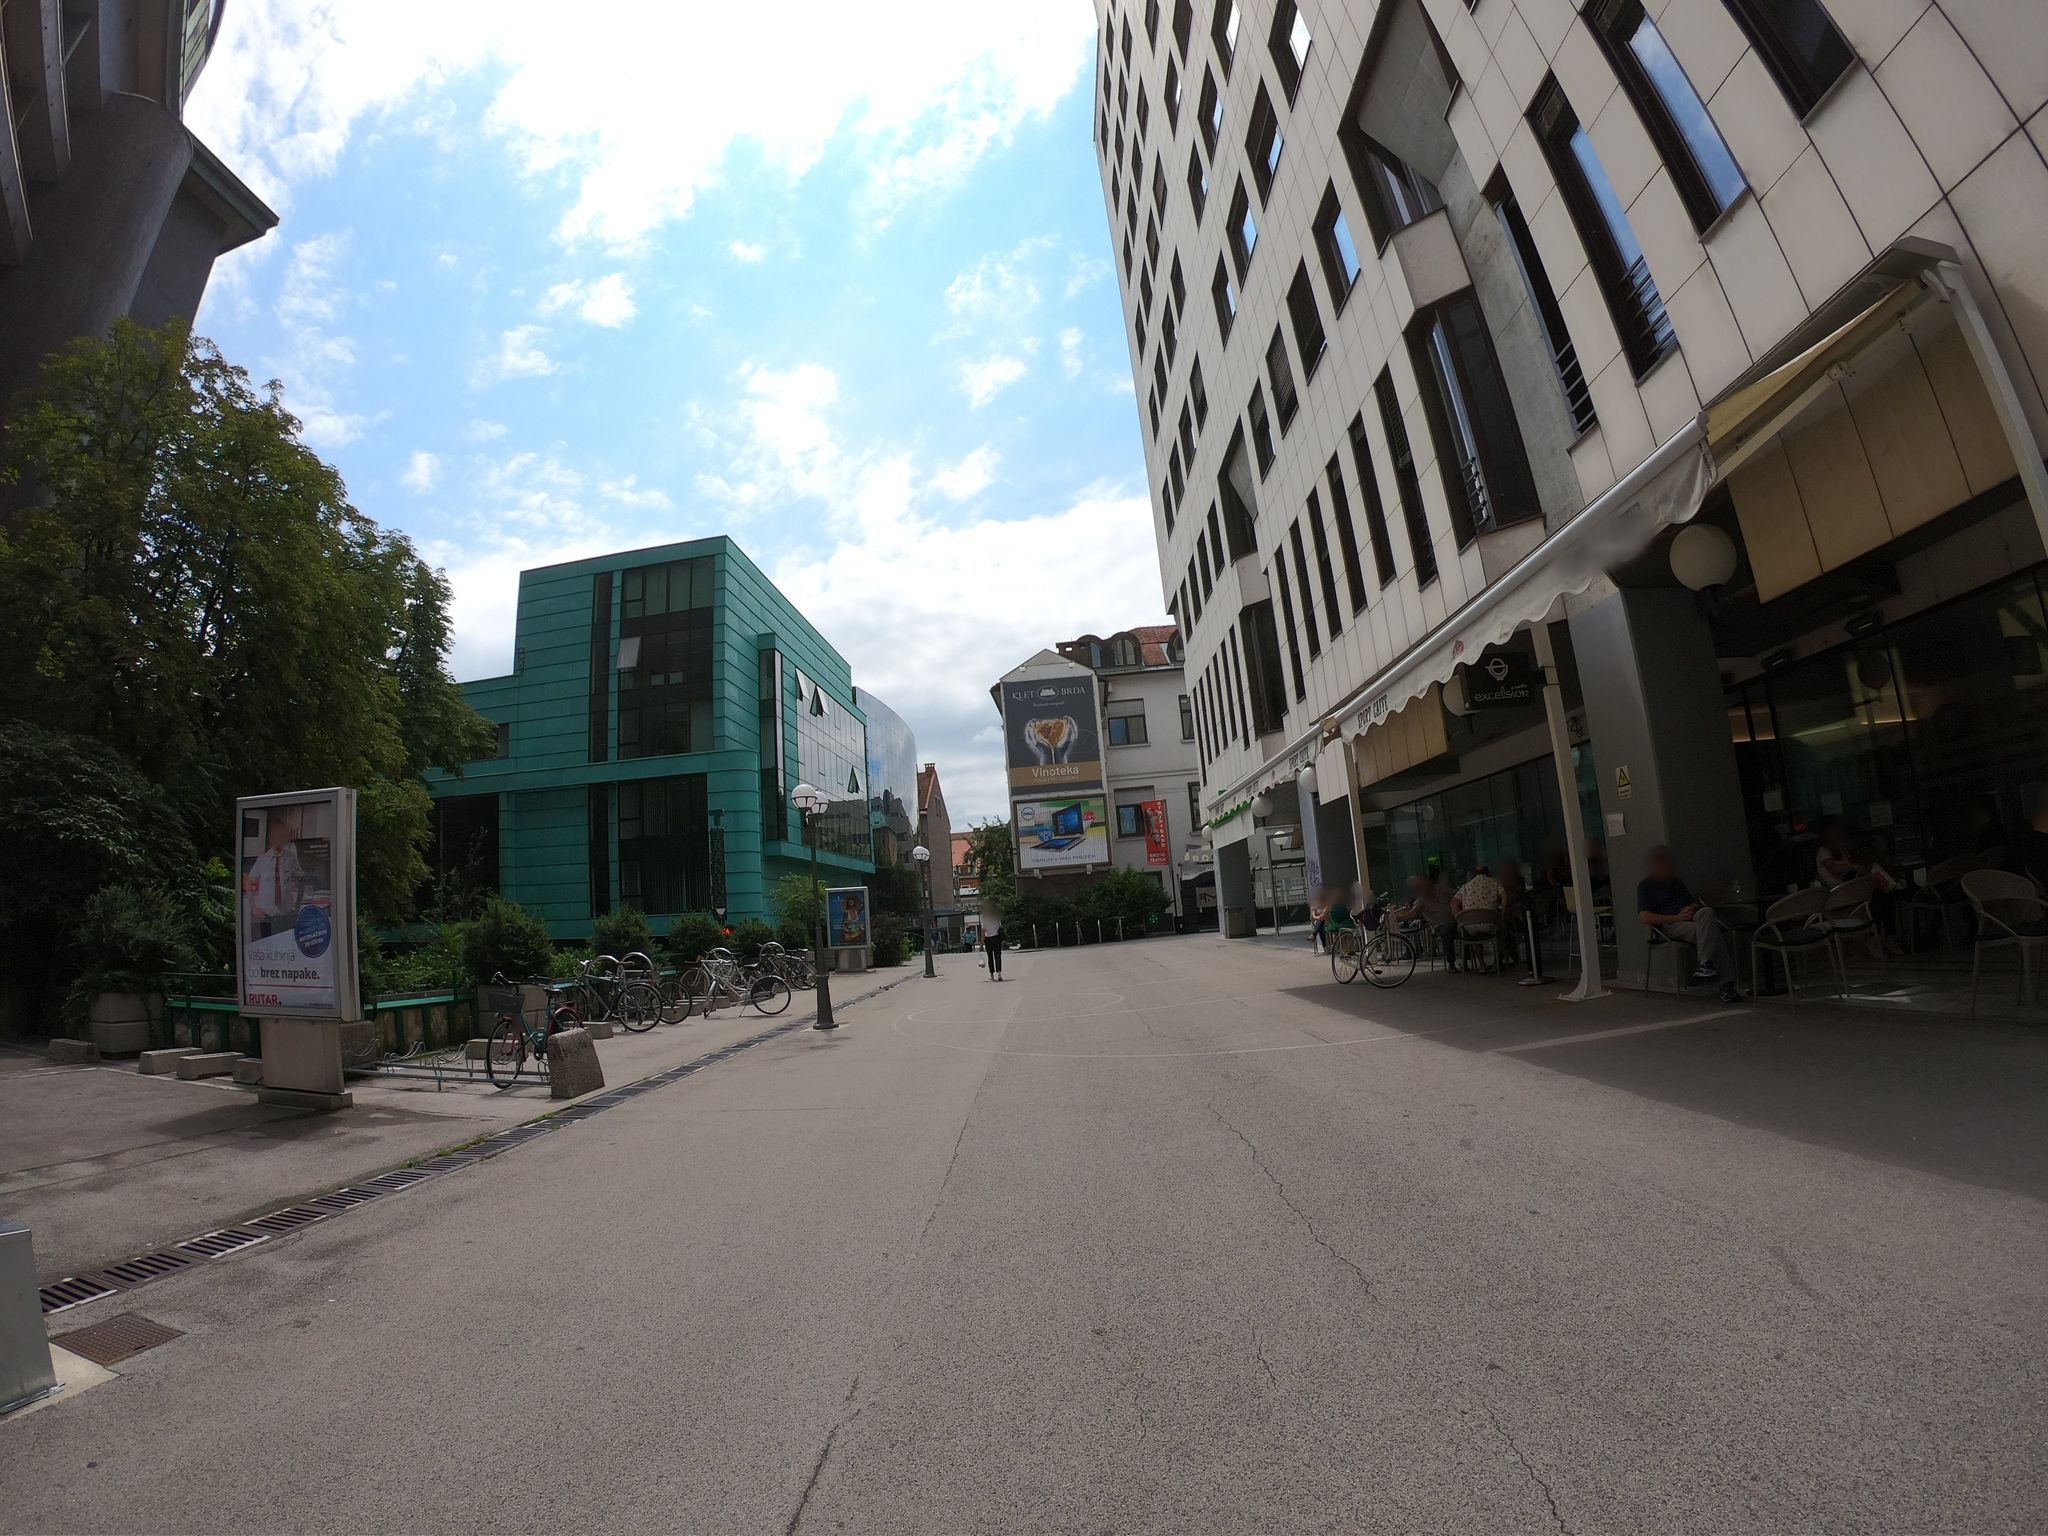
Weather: cloudy
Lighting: day
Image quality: good
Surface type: cycling surface
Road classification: pedestrian, steps, path
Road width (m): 3.5
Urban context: urban centre
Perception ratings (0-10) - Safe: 7.06, Lively: 9.3, Beautiful: 7.95, Boring: 3.65, Depressing: 3.14, Wealthy: 7.97